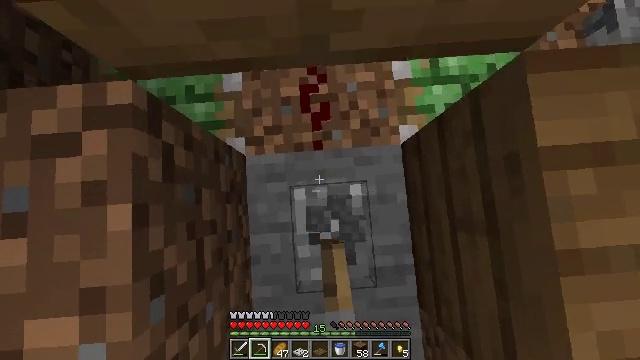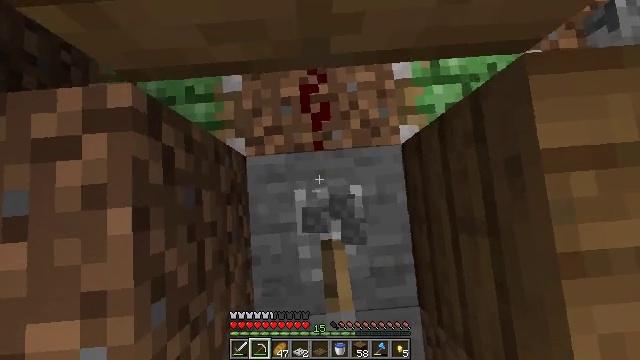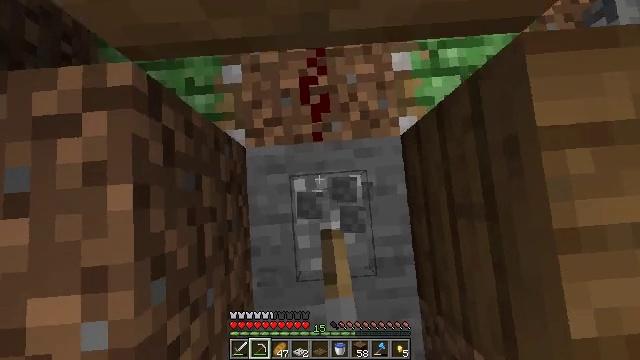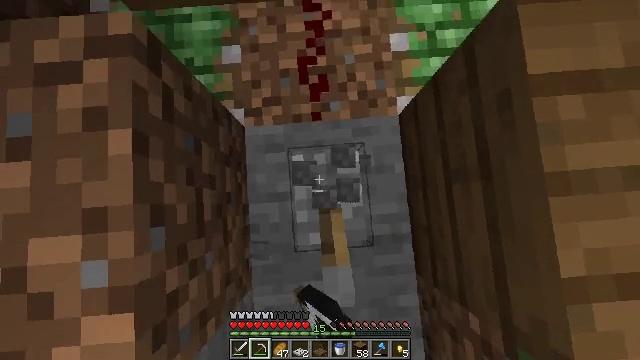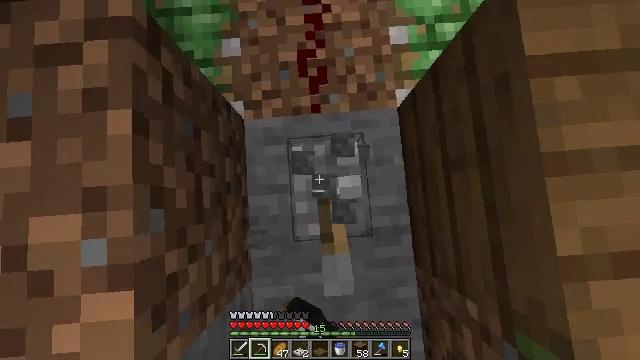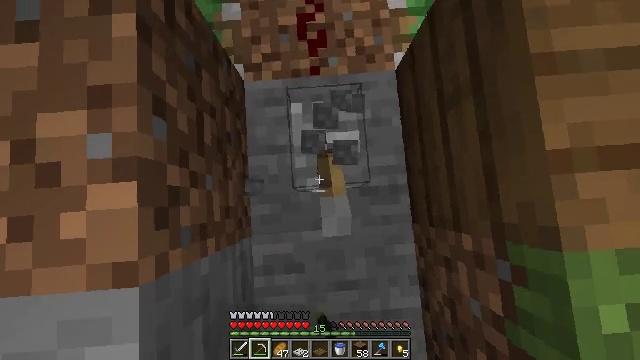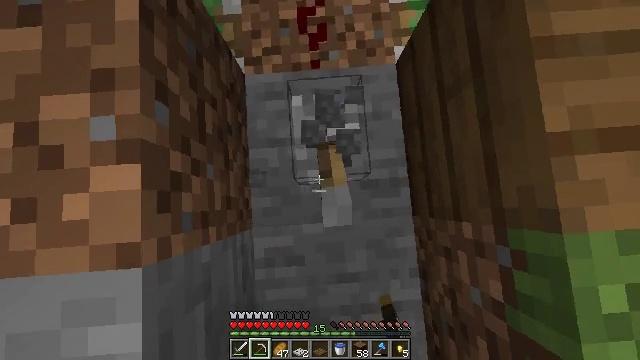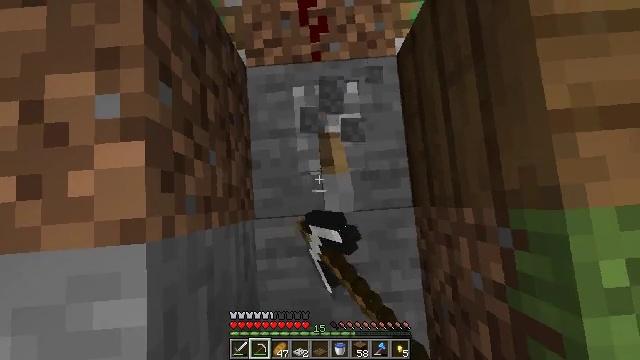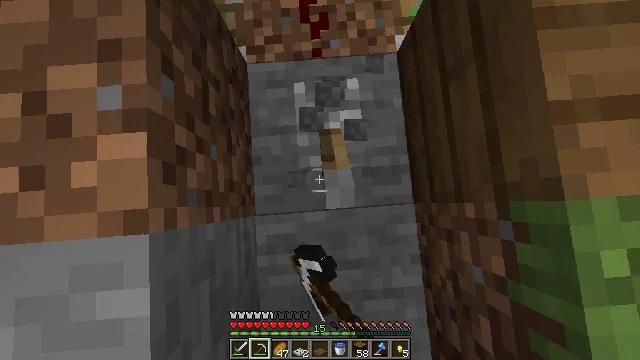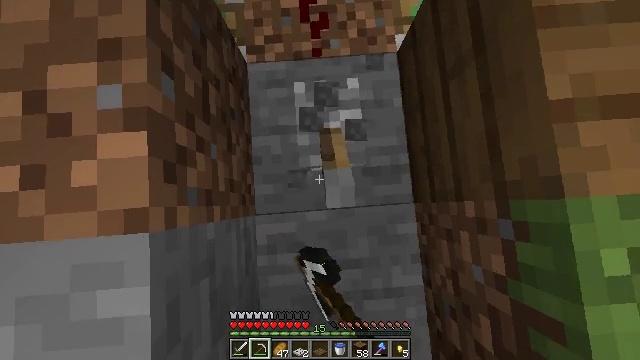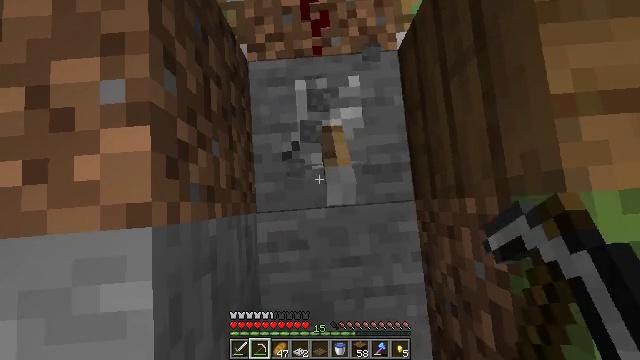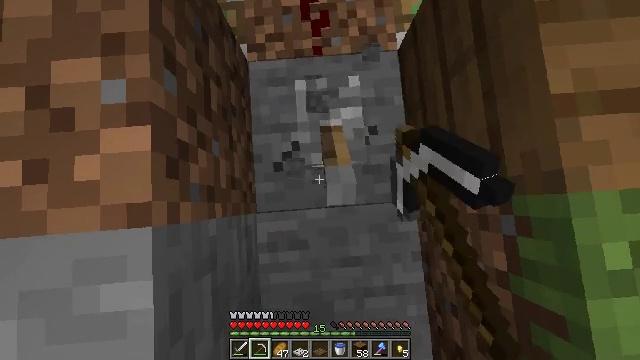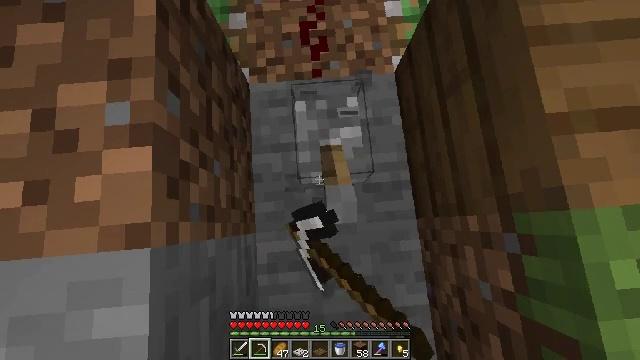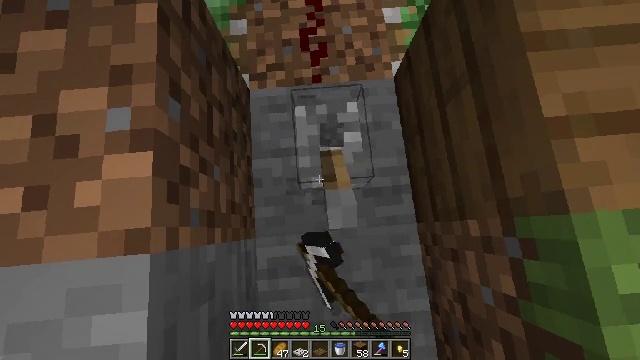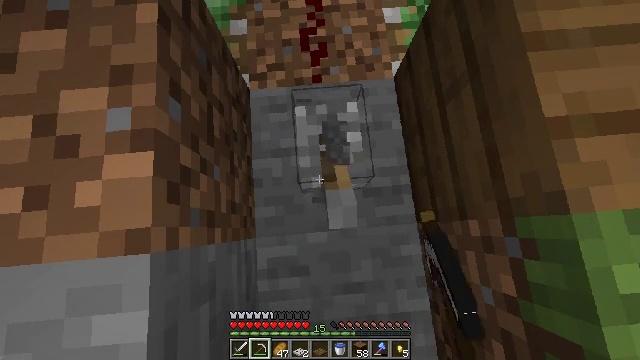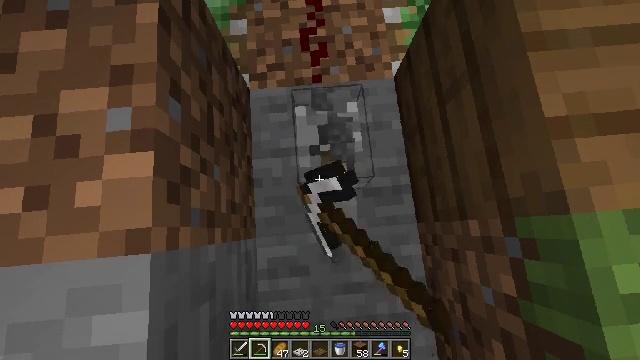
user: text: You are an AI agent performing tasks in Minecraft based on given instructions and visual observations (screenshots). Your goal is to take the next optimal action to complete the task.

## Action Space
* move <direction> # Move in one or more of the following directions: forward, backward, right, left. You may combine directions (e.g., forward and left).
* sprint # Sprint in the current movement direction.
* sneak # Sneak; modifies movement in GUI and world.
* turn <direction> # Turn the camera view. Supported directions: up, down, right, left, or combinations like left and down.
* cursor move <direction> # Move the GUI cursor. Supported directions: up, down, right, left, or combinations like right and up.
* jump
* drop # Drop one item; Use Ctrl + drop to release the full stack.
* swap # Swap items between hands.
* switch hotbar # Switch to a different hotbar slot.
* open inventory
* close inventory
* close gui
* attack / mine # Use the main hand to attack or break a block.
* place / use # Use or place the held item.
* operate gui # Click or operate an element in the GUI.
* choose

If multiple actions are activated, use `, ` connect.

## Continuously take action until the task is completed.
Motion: motion action
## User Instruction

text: Gather the lever into your inventory.
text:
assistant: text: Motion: attack / mine
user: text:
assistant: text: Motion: move back, attack / mine
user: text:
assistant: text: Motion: move back, attack / mine
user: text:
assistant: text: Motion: move back, attack / mine
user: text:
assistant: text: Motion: attack / mine
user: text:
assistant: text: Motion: attack / mine
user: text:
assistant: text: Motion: attack / mine
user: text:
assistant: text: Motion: attack / mine
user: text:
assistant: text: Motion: attack / mine
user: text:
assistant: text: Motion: attack / mine
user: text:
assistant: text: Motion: attack / mine
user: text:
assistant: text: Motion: turn up, attack / mine
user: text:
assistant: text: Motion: turn up, attack / mine
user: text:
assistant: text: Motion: attack / mine
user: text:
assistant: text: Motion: attack / mine
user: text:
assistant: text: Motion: attack / mine
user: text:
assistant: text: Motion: attack / mine
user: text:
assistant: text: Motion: attack / mine
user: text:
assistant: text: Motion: attack / mine
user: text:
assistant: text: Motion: attack / mine
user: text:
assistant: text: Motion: attack / mine
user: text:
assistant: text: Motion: attack / mine
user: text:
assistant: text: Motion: attack / mine
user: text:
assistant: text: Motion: attack / mine
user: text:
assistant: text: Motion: attack / mine
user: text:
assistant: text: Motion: attack / mine, switch to hotbar 1
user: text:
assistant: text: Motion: attack / mine
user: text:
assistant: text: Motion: attack / mine
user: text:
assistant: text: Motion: attack / mine
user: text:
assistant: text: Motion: attack / mine